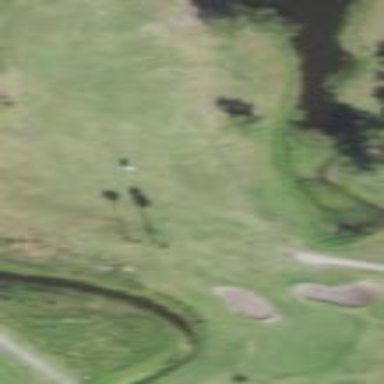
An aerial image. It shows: Golf fairway surrounded by grass.